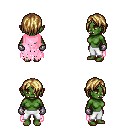
a pixel art fantasy rpg character, female body template, orc, green skin, pink tattered cape, white pants, blonde bangs hairstyle, metal gloves, four views (front, back, left, right), 2x2 character sprite sheet, small pixel art, hard edges, no anti-aliasing